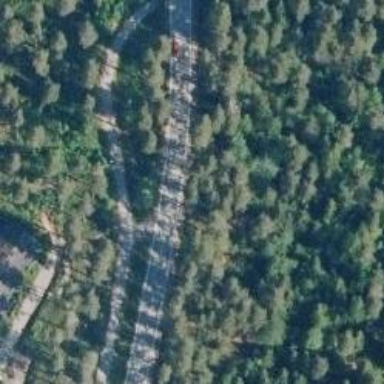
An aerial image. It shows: Cycleway.